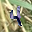
Label: 4